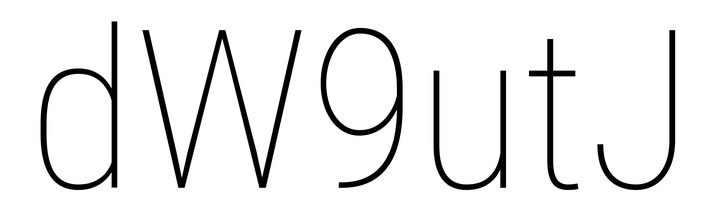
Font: Roboto_Condensed_Thin